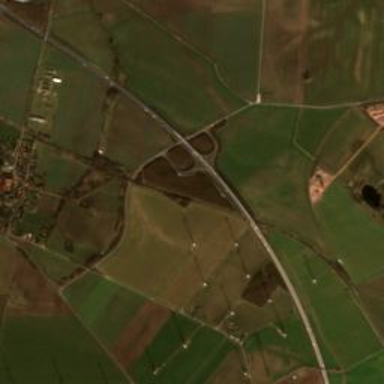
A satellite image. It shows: Motorway junction.